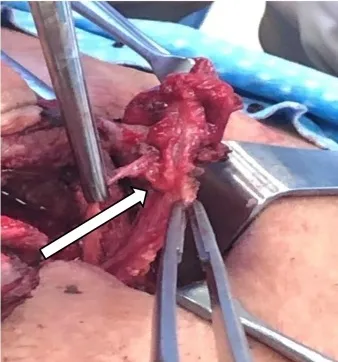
B. Intraoperative expression of sebaceous material from infected urachal cyst.
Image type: medical_photograph (other_medical_photograph)